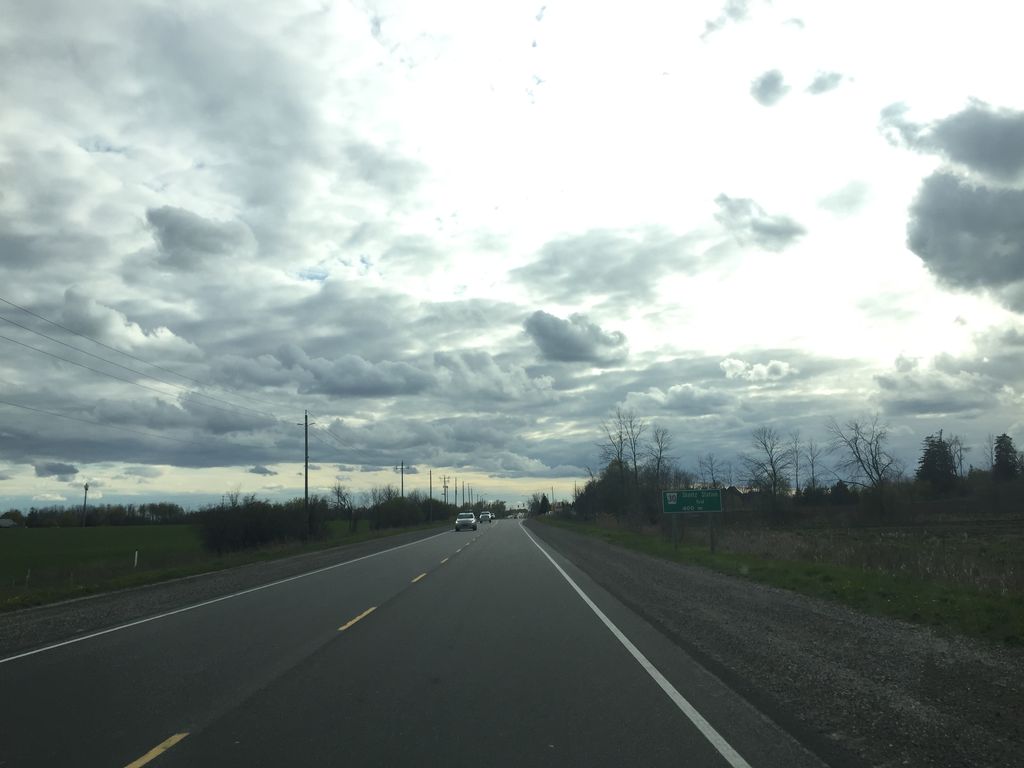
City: kitchener-waterloo